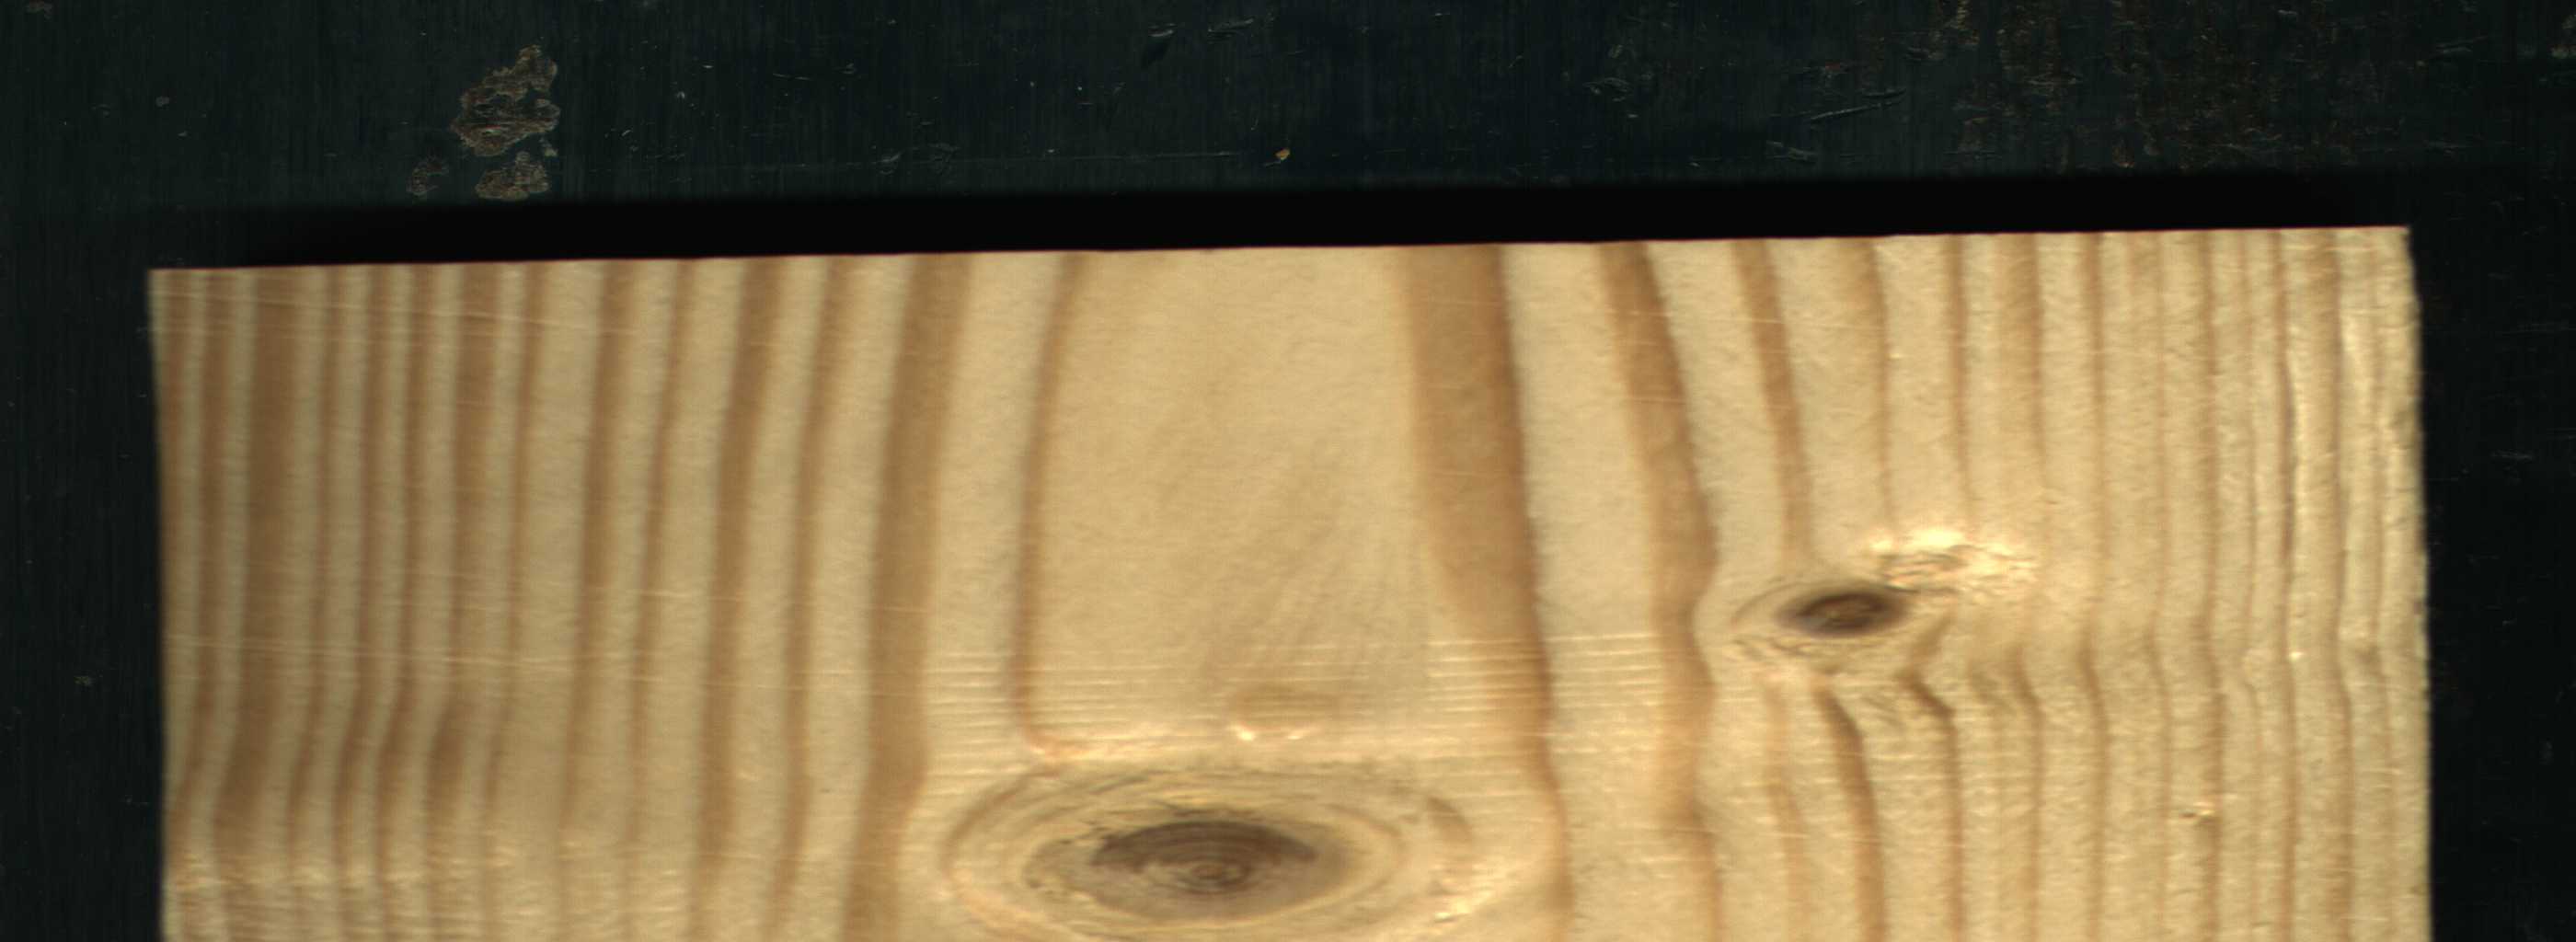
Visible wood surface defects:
Live_Knot
Live_Knot